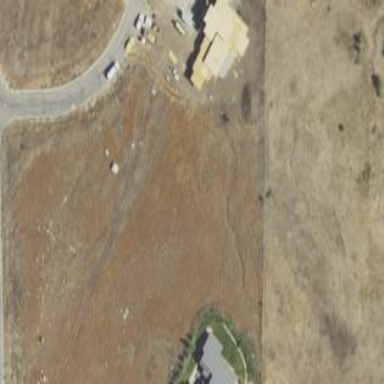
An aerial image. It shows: Fence surrounding greenfield plot.